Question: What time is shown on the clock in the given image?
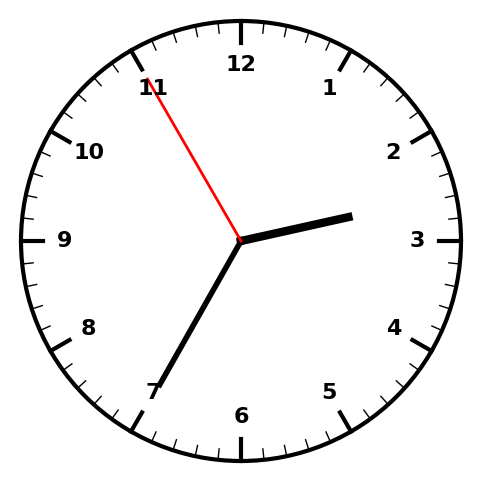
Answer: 02:34:55